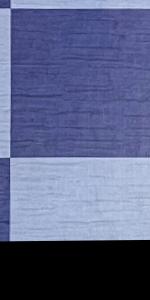
Label: Empty